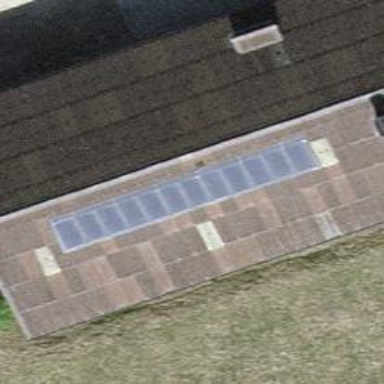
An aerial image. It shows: Small solar photovoltaic panel generator installed on roof.